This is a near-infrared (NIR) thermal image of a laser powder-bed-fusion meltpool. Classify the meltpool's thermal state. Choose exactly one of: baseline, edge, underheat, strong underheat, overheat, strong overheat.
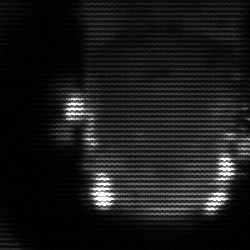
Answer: baseline